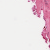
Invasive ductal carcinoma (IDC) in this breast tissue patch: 0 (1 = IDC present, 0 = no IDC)